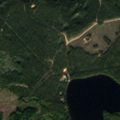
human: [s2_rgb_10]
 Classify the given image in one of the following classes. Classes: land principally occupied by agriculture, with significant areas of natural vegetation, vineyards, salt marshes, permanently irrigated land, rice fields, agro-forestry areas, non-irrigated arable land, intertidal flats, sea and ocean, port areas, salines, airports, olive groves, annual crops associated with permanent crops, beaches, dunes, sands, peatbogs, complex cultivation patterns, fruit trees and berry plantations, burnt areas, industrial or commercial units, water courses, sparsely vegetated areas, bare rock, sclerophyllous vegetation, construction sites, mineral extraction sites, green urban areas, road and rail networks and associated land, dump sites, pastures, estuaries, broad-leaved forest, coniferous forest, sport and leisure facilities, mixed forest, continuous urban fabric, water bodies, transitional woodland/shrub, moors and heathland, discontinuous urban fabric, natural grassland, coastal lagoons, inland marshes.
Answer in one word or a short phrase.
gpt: coniferous forest, mixed forest, water bodies